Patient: sex M, age 34
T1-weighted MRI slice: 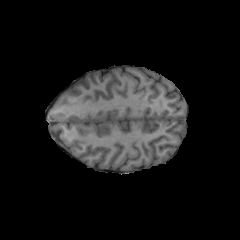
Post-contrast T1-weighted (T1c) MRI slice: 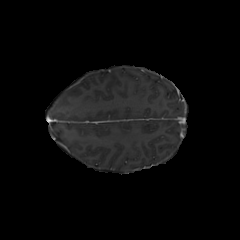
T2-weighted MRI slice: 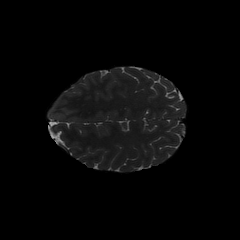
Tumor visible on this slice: yes
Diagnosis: Astrocytoma, IDH-mutant
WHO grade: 2